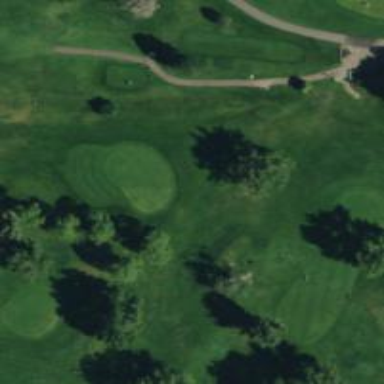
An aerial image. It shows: View of golf hole.